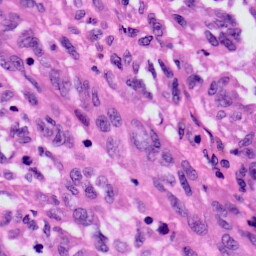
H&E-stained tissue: Skin